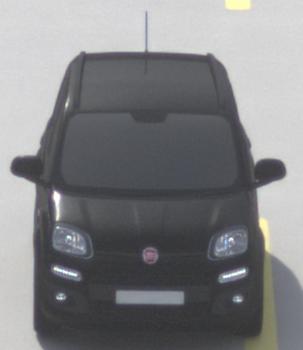
Make: Fiat
Model: Panda 1.2 8V
Detailed model: Panda (312)
Model produced from: 2013/02
Model produced until: 2013/12
Doors: 5
Color: black
Road condition: dry road
Daytime: morning or afternoon
Contrast: medium contrast